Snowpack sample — Snodgrass Mountain, Crested Butte, Colorado (2/4/25, 12:06 PM MST)
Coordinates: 38.923, -106.968
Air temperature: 35 °F
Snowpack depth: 80 cm
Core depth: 20 cm
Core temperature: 33.8 °F
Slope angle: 14°, slope face: 78°
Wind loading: low
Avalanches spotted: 0
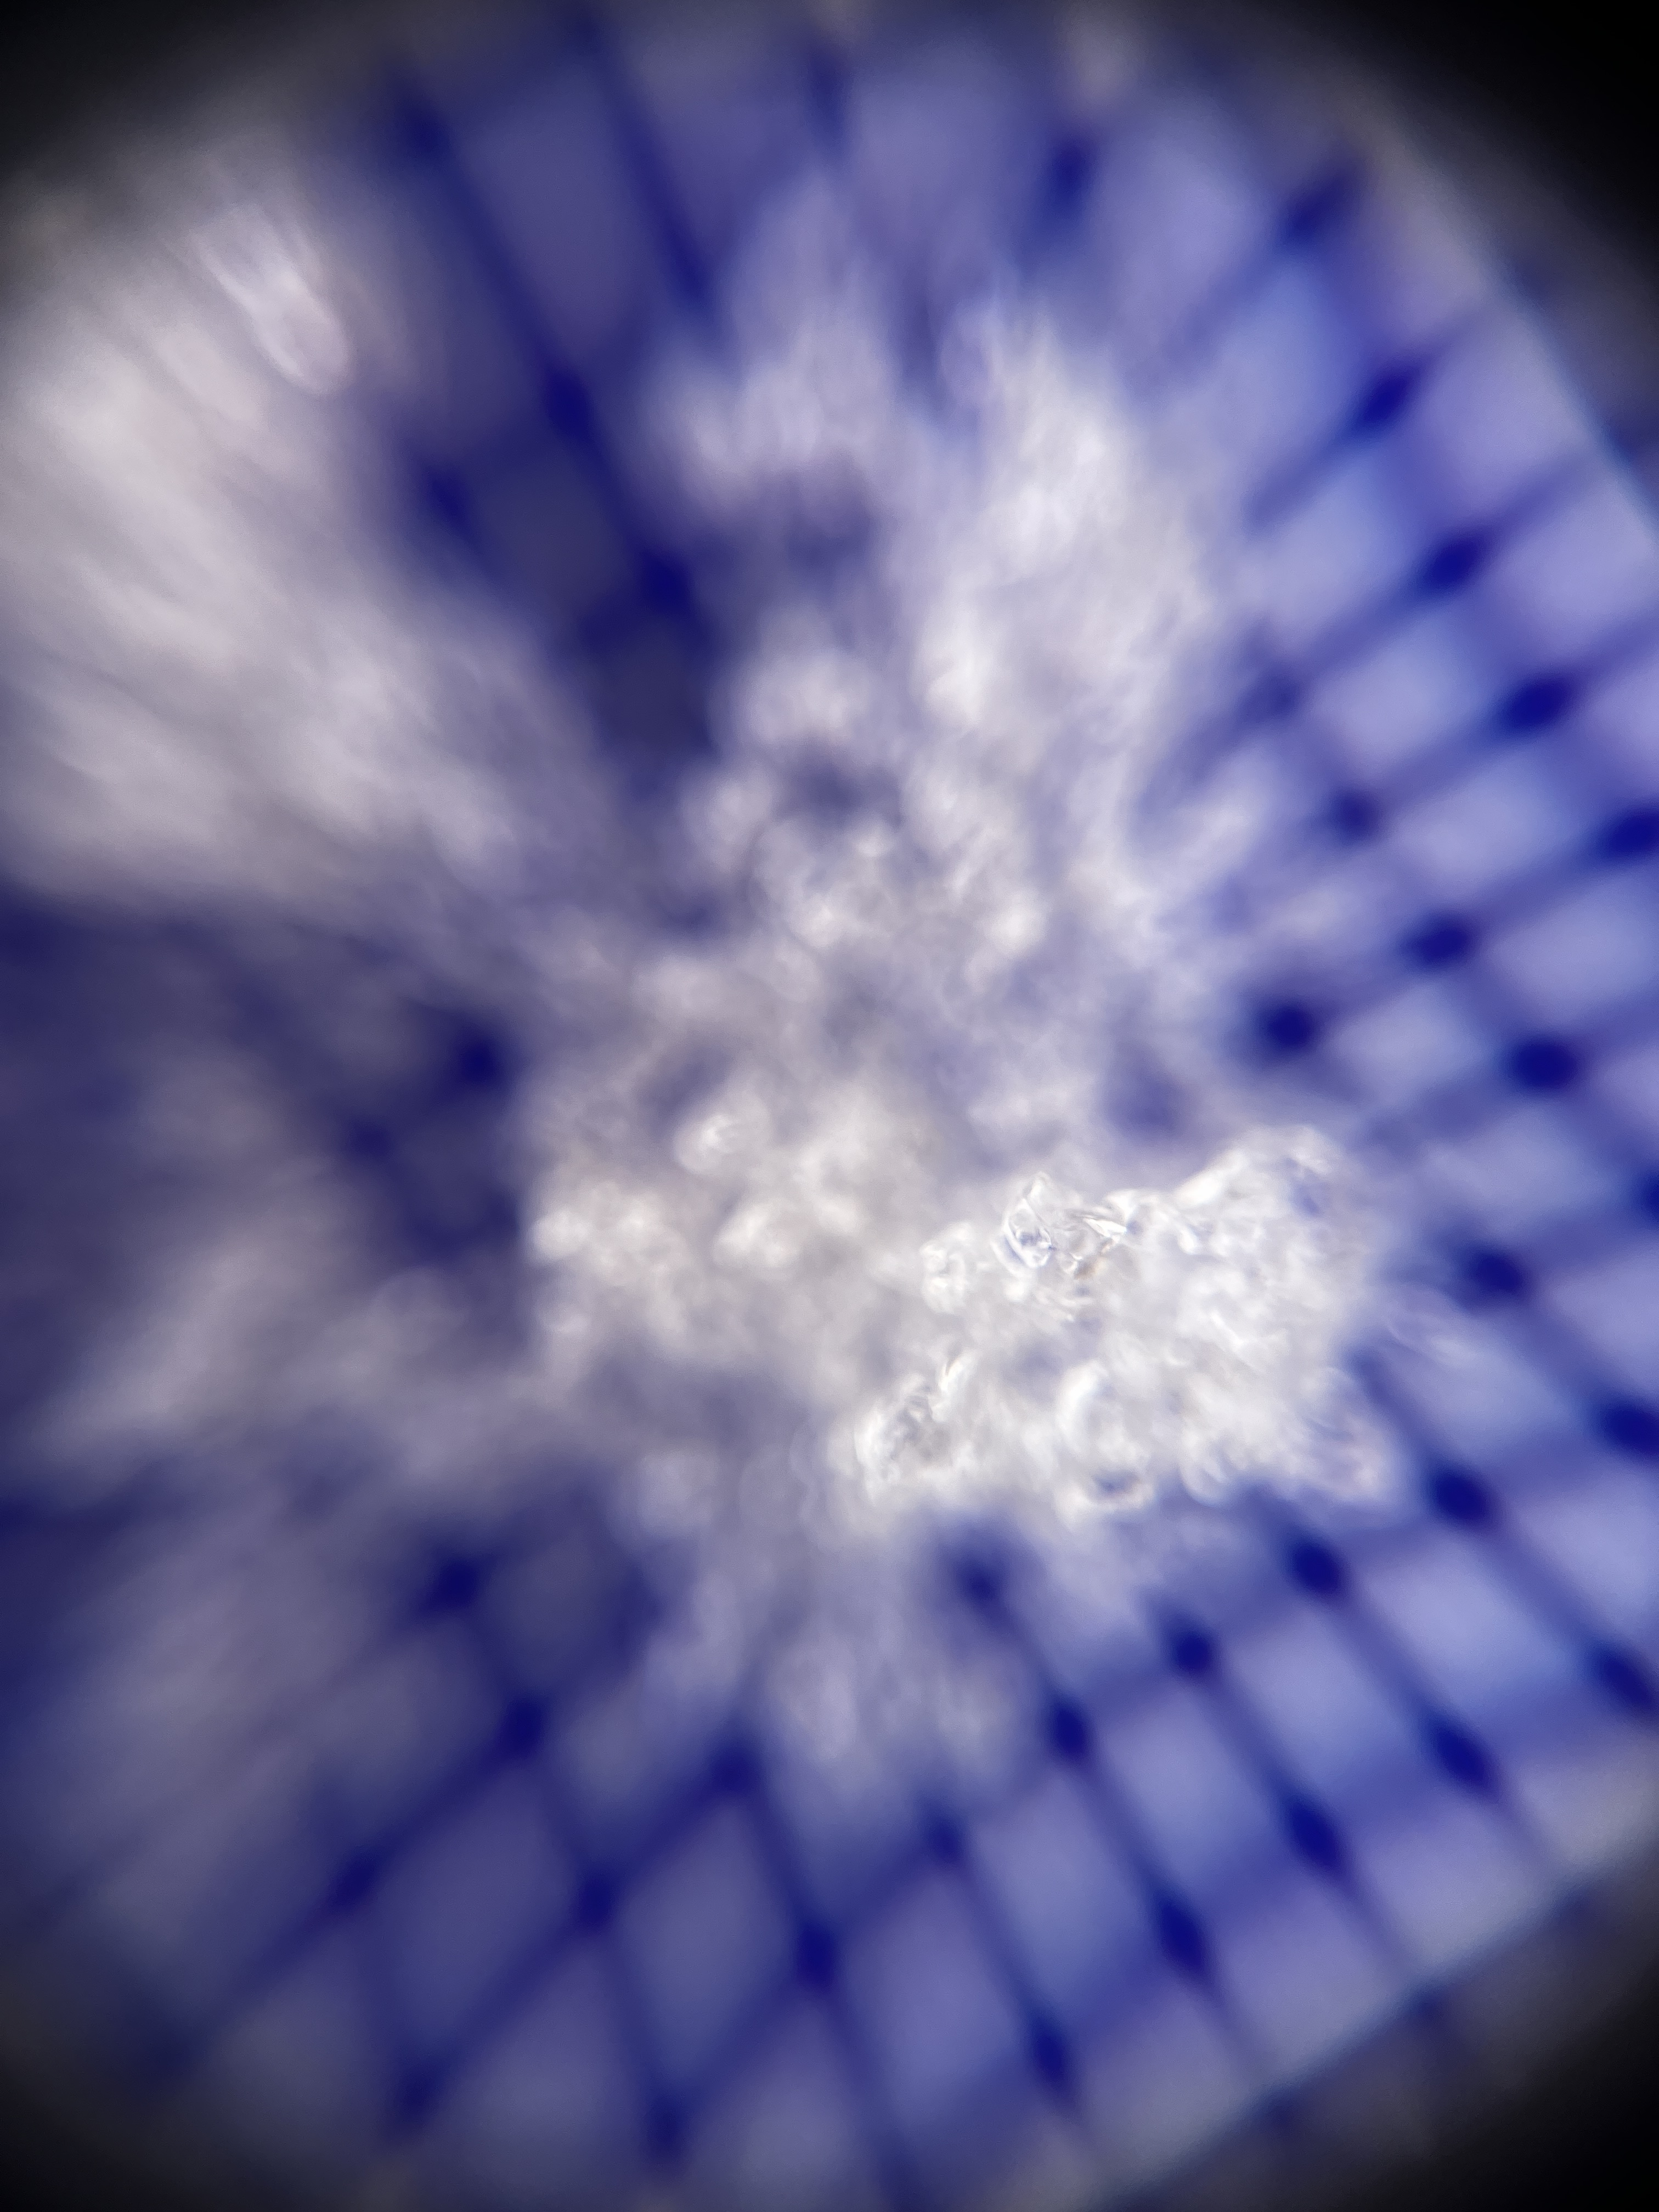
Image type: magnified_profile
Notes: No avalanches nearby, unusually warm weather for the last month reported by residents, Collected 25 yards from treeline